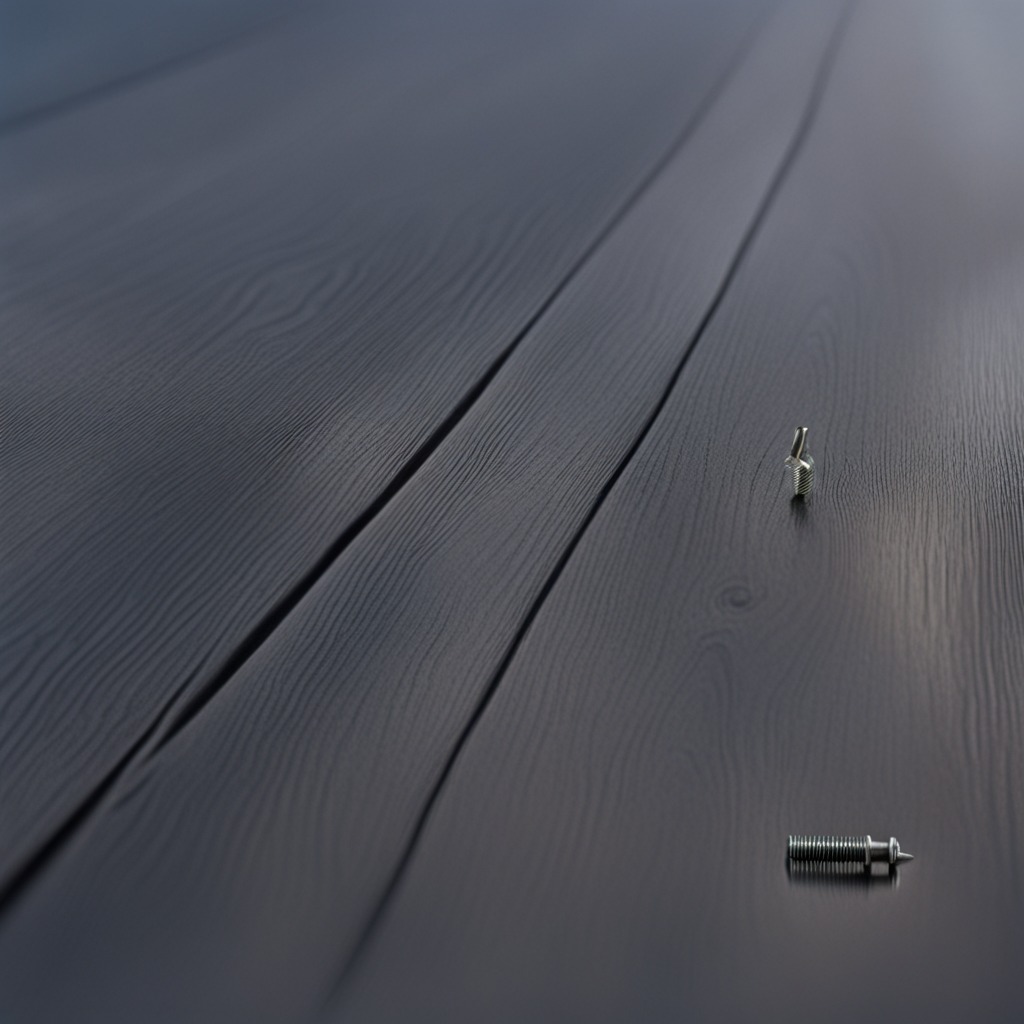
A metal screw is lying on the old table.